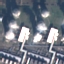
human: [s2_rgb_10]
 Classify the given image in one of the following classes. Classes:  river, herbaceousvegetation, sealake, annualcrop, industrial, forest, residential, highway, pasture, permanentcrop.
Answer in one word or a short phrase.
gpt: Industrial